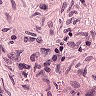
Metastatic tissue present: no